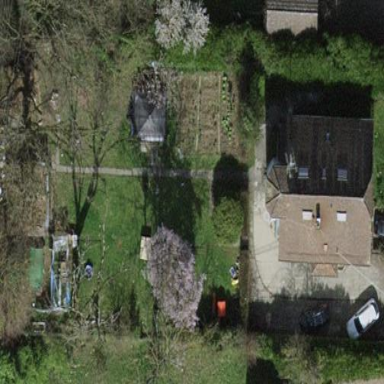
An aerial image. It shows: Garden enclosed by fence.